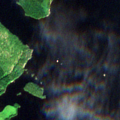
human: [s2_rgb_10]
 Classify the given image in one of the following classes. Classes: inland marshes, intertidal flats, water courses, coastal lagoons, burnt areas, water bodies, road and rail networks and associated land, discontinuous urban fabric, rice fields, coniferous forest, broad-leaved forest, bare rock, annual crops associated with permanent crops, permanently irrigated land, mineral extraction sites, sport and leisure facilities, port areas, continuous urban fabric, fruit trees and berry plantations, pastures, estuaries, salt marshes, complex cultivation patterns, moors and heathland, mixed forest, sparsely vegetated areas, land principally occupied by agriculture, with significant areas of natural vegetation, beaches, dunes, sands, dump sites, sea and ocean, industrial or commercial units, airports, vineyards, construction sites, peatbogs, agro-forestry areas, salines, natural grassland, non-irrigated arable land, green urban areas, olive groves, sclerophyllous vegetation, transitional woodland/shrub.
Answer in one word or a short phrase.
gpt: coniferous forest, mixed forest, water bodies